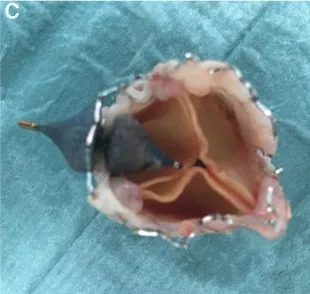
(C) Bioprosthesis ex vivo with manual replacement of the Amplatzer vascular plug by the surgeon.
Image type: medical_photograph (other_medical_photograph)